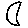
Label: moon